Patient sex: M
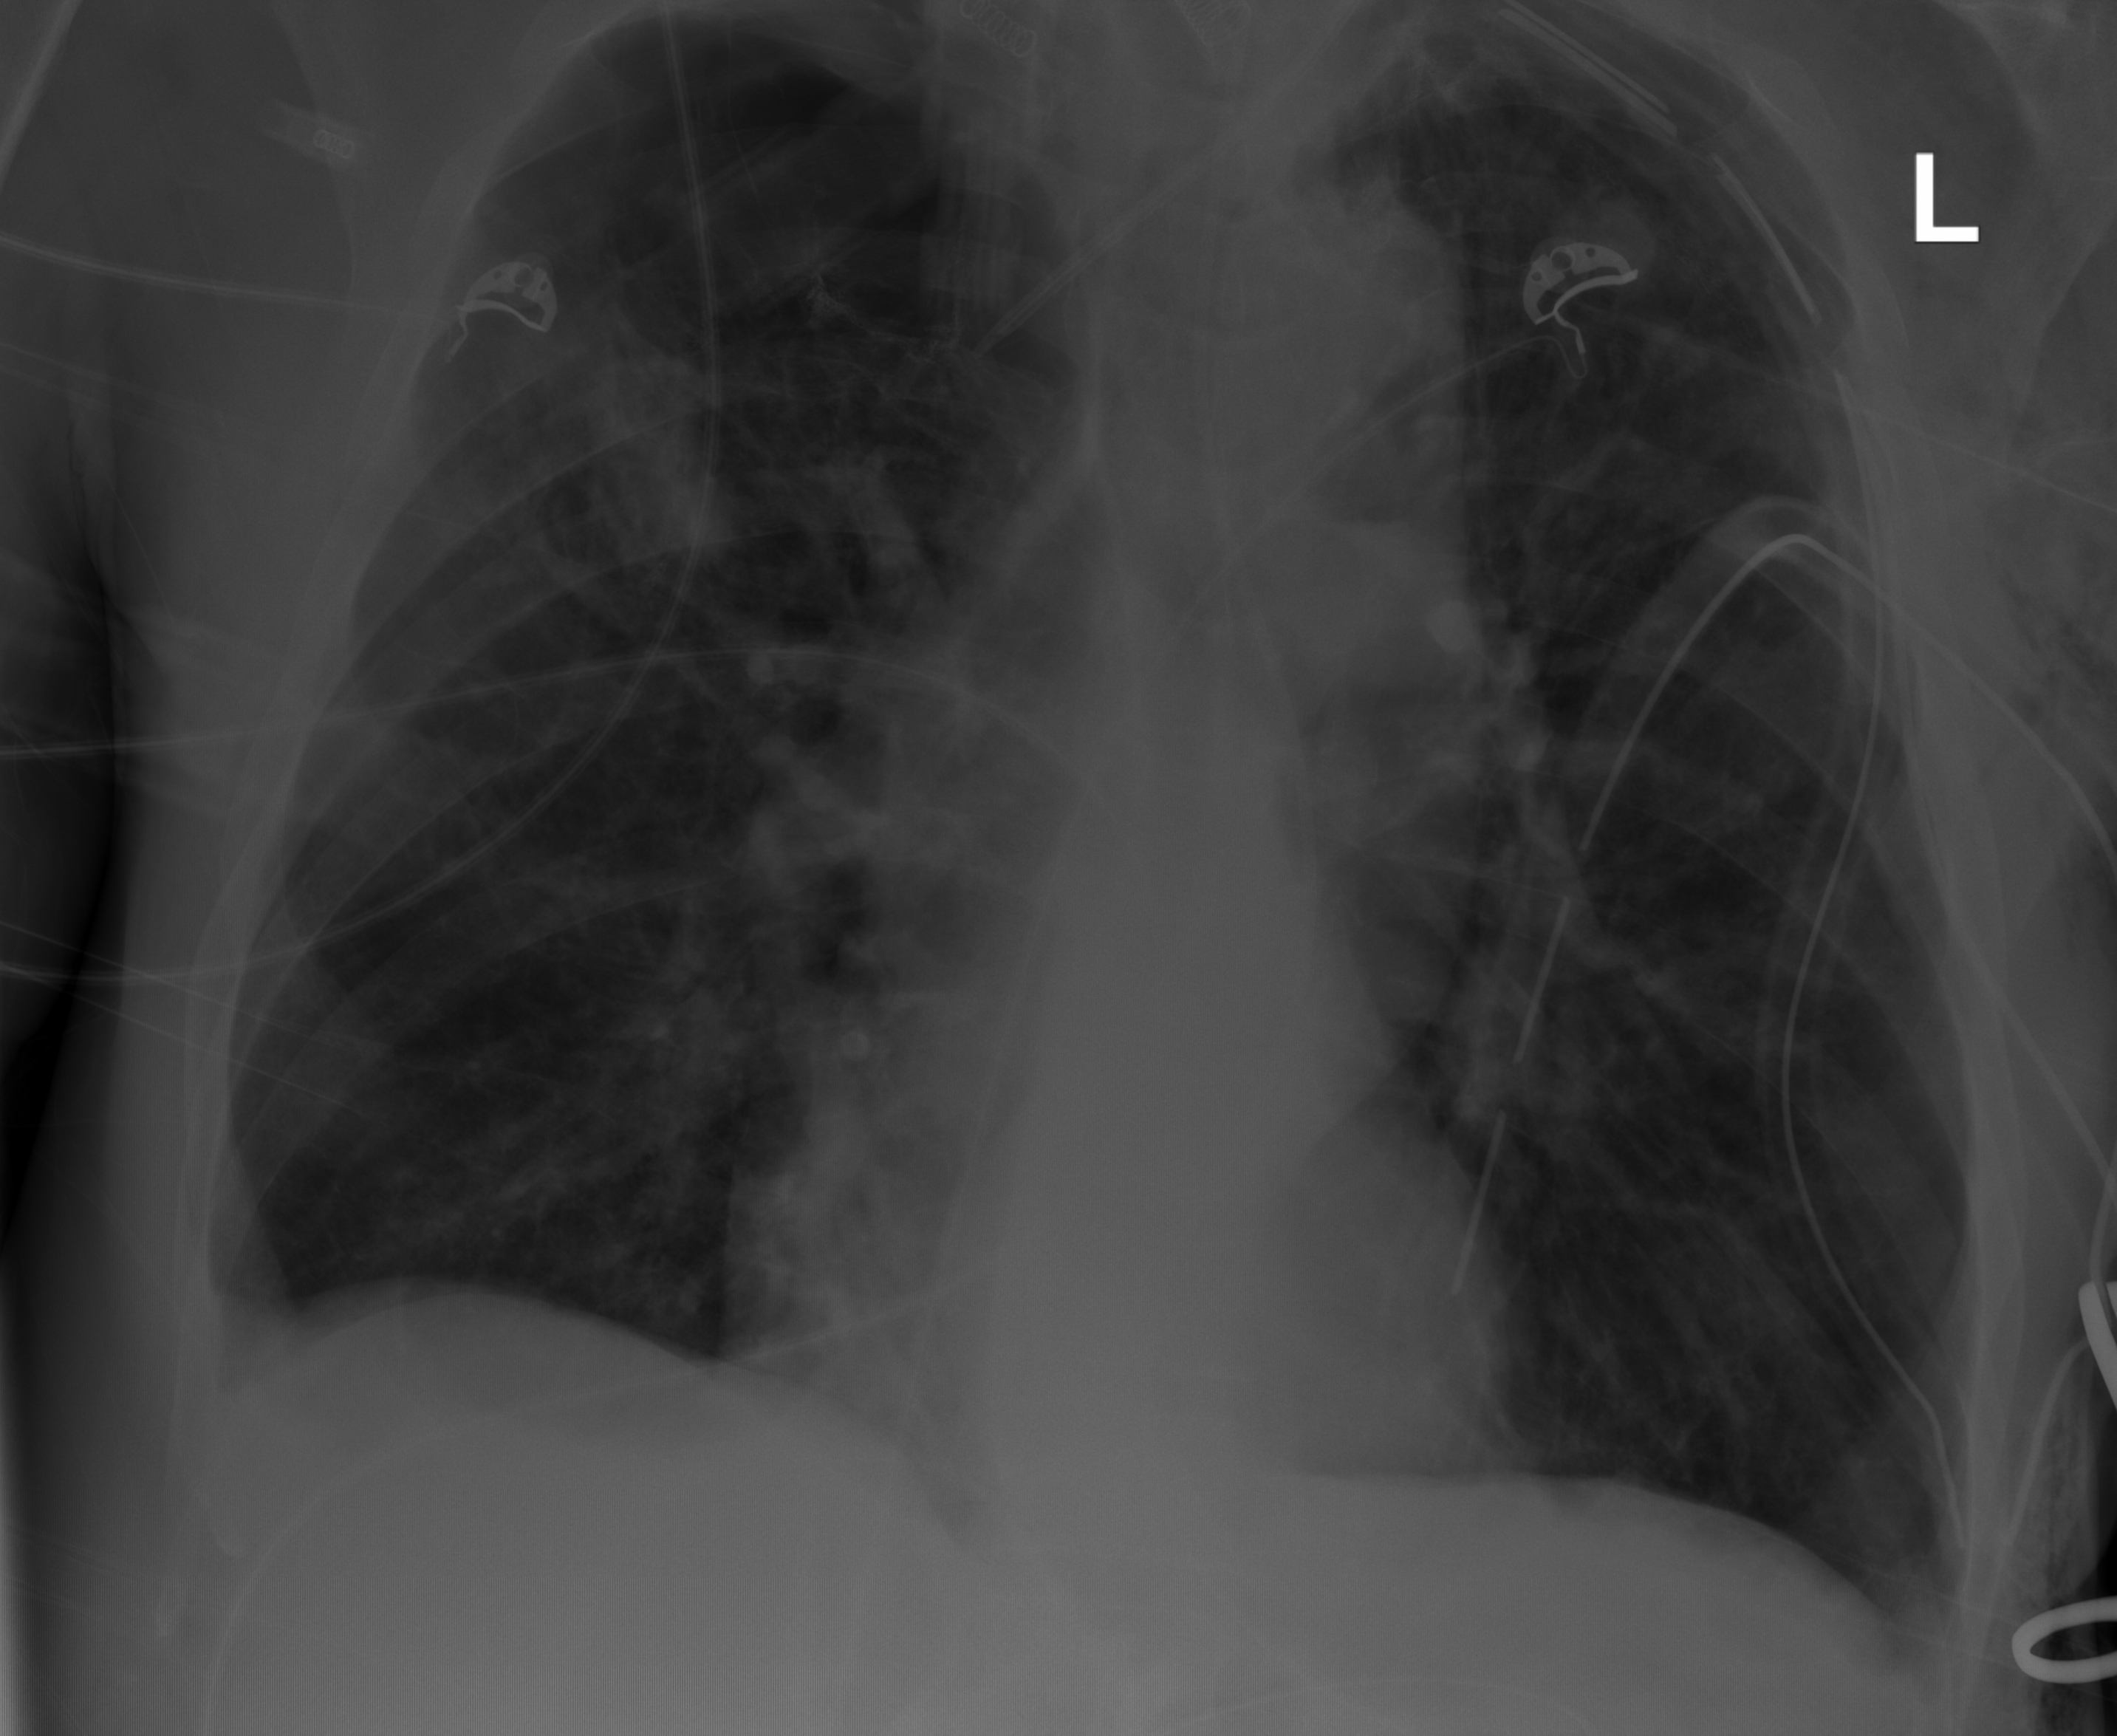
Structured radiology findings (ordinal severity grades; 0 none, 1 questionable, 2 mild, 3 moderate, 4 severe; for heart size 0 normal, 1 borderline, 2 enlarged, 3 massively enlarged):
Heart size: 0
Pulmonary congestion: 0
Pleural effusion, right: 0
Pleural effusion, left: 0
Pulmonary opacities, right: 2
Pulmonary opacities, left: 0
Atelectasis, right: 2
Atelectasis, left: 2